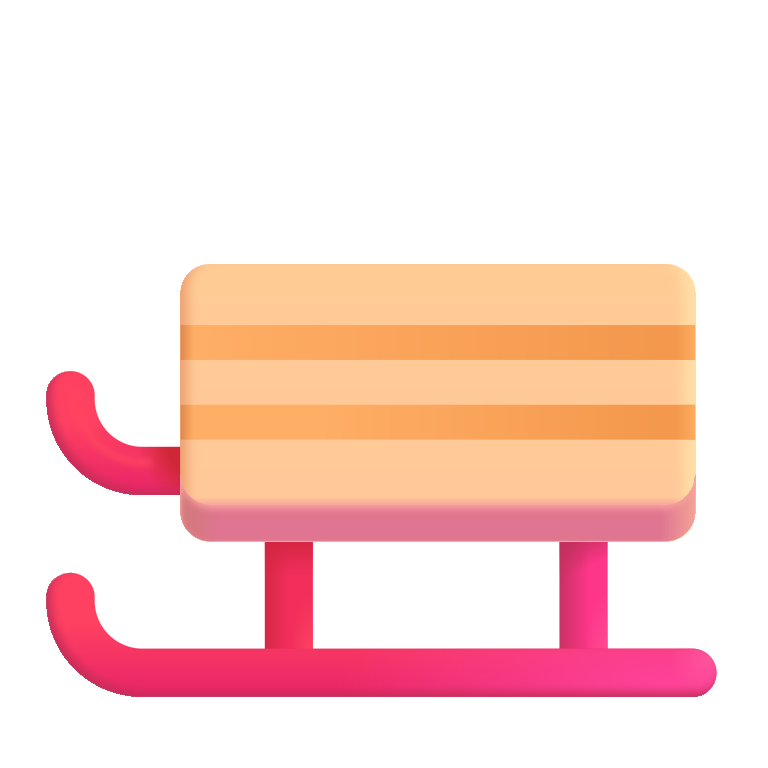
sled color